Question: Here's my configuration:

On the build log, I only see the output of the first two lines, and then "Process exited with code 0" as the last output of this build step.
I tried opening a terminal in the build server in the SYSTEM account (using <URL>, since Team City is configured to run under said account. Then, I created a Test.ps1 file with the same content and ran a command just like Team City's:
'''
[Step 1/4] Starting: C:\Windows\system32\cmd.exe /c C:\Windows\System32\WindowsPowerShell1.0\powershell.exe -NonInteractive -Command - <C:\TeamCityuildAgent empuildTmp\powershell5129275380148486045.ps1 && exit /b %ERRORLEVEL%
'''
(except for the path to the .ps1 file and the cmd.exe initial part, of course). I saw the output of the two first lines, and then the terminal disappeared all of a sudden!
Where did I mess up? I'm new to Powershell, by the way.
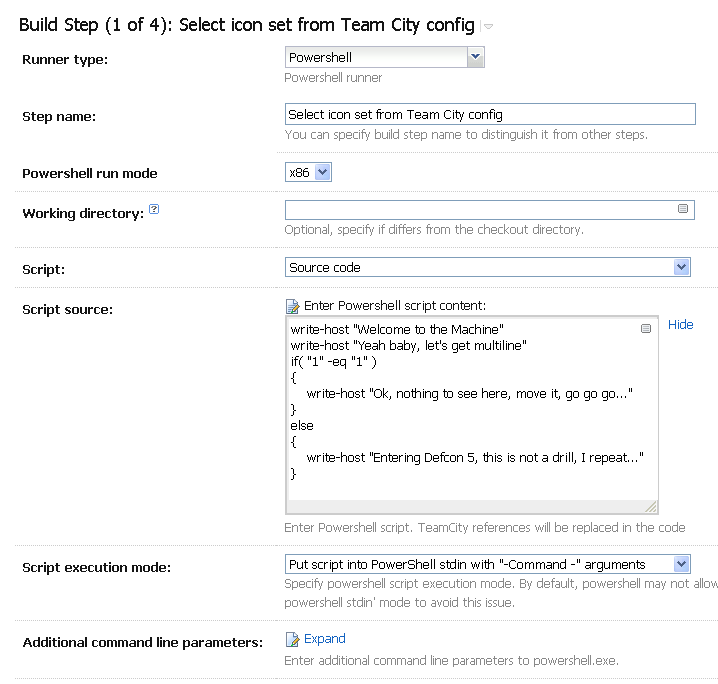
Answer: The stdin command option of Powershell has some weirdness around multiline commands like that.
You script in the following form would work:
'''
write-host "test"
write-host "test2"
if("1" -eq "1"){write-host "test3 in if"} else {write-host "test4 in else"}
'''
The ideal way would be to use the 'Script : File' option in TeamCity which will will run the script you specify using the '-File' parameter to Powershell.
If you don't want to have a file and having VCS, in the current setup, change 'Script Execution Mode' to 'Execute .ps1 file with -File argument'.